Field crop: tomato
Growth stage: 1
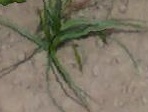
Species: cyperus